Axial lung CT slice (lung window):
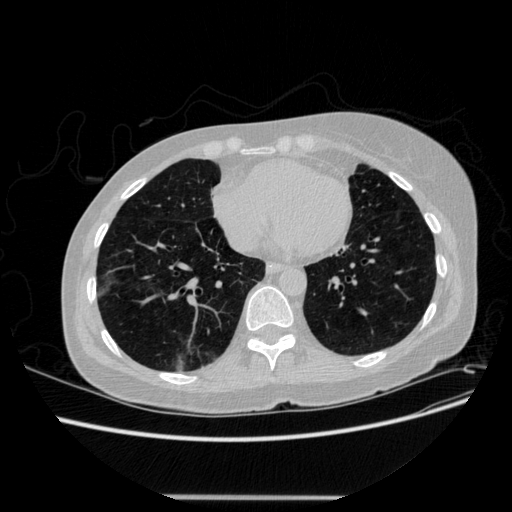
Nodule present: no